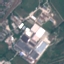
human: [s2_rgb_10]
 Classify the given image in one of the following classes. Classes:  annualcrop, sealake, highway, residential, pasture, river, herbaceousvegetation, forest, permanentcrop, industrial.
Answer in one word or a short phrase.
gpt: Industrial